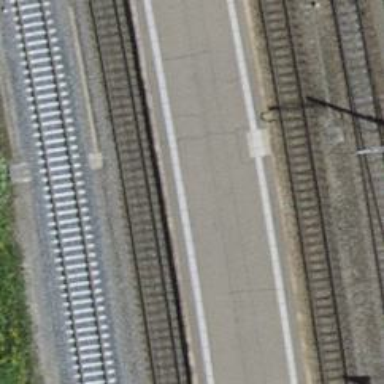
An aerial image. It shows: Railway track with contact line for electrification.